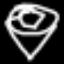
Label: diamond